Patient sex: F
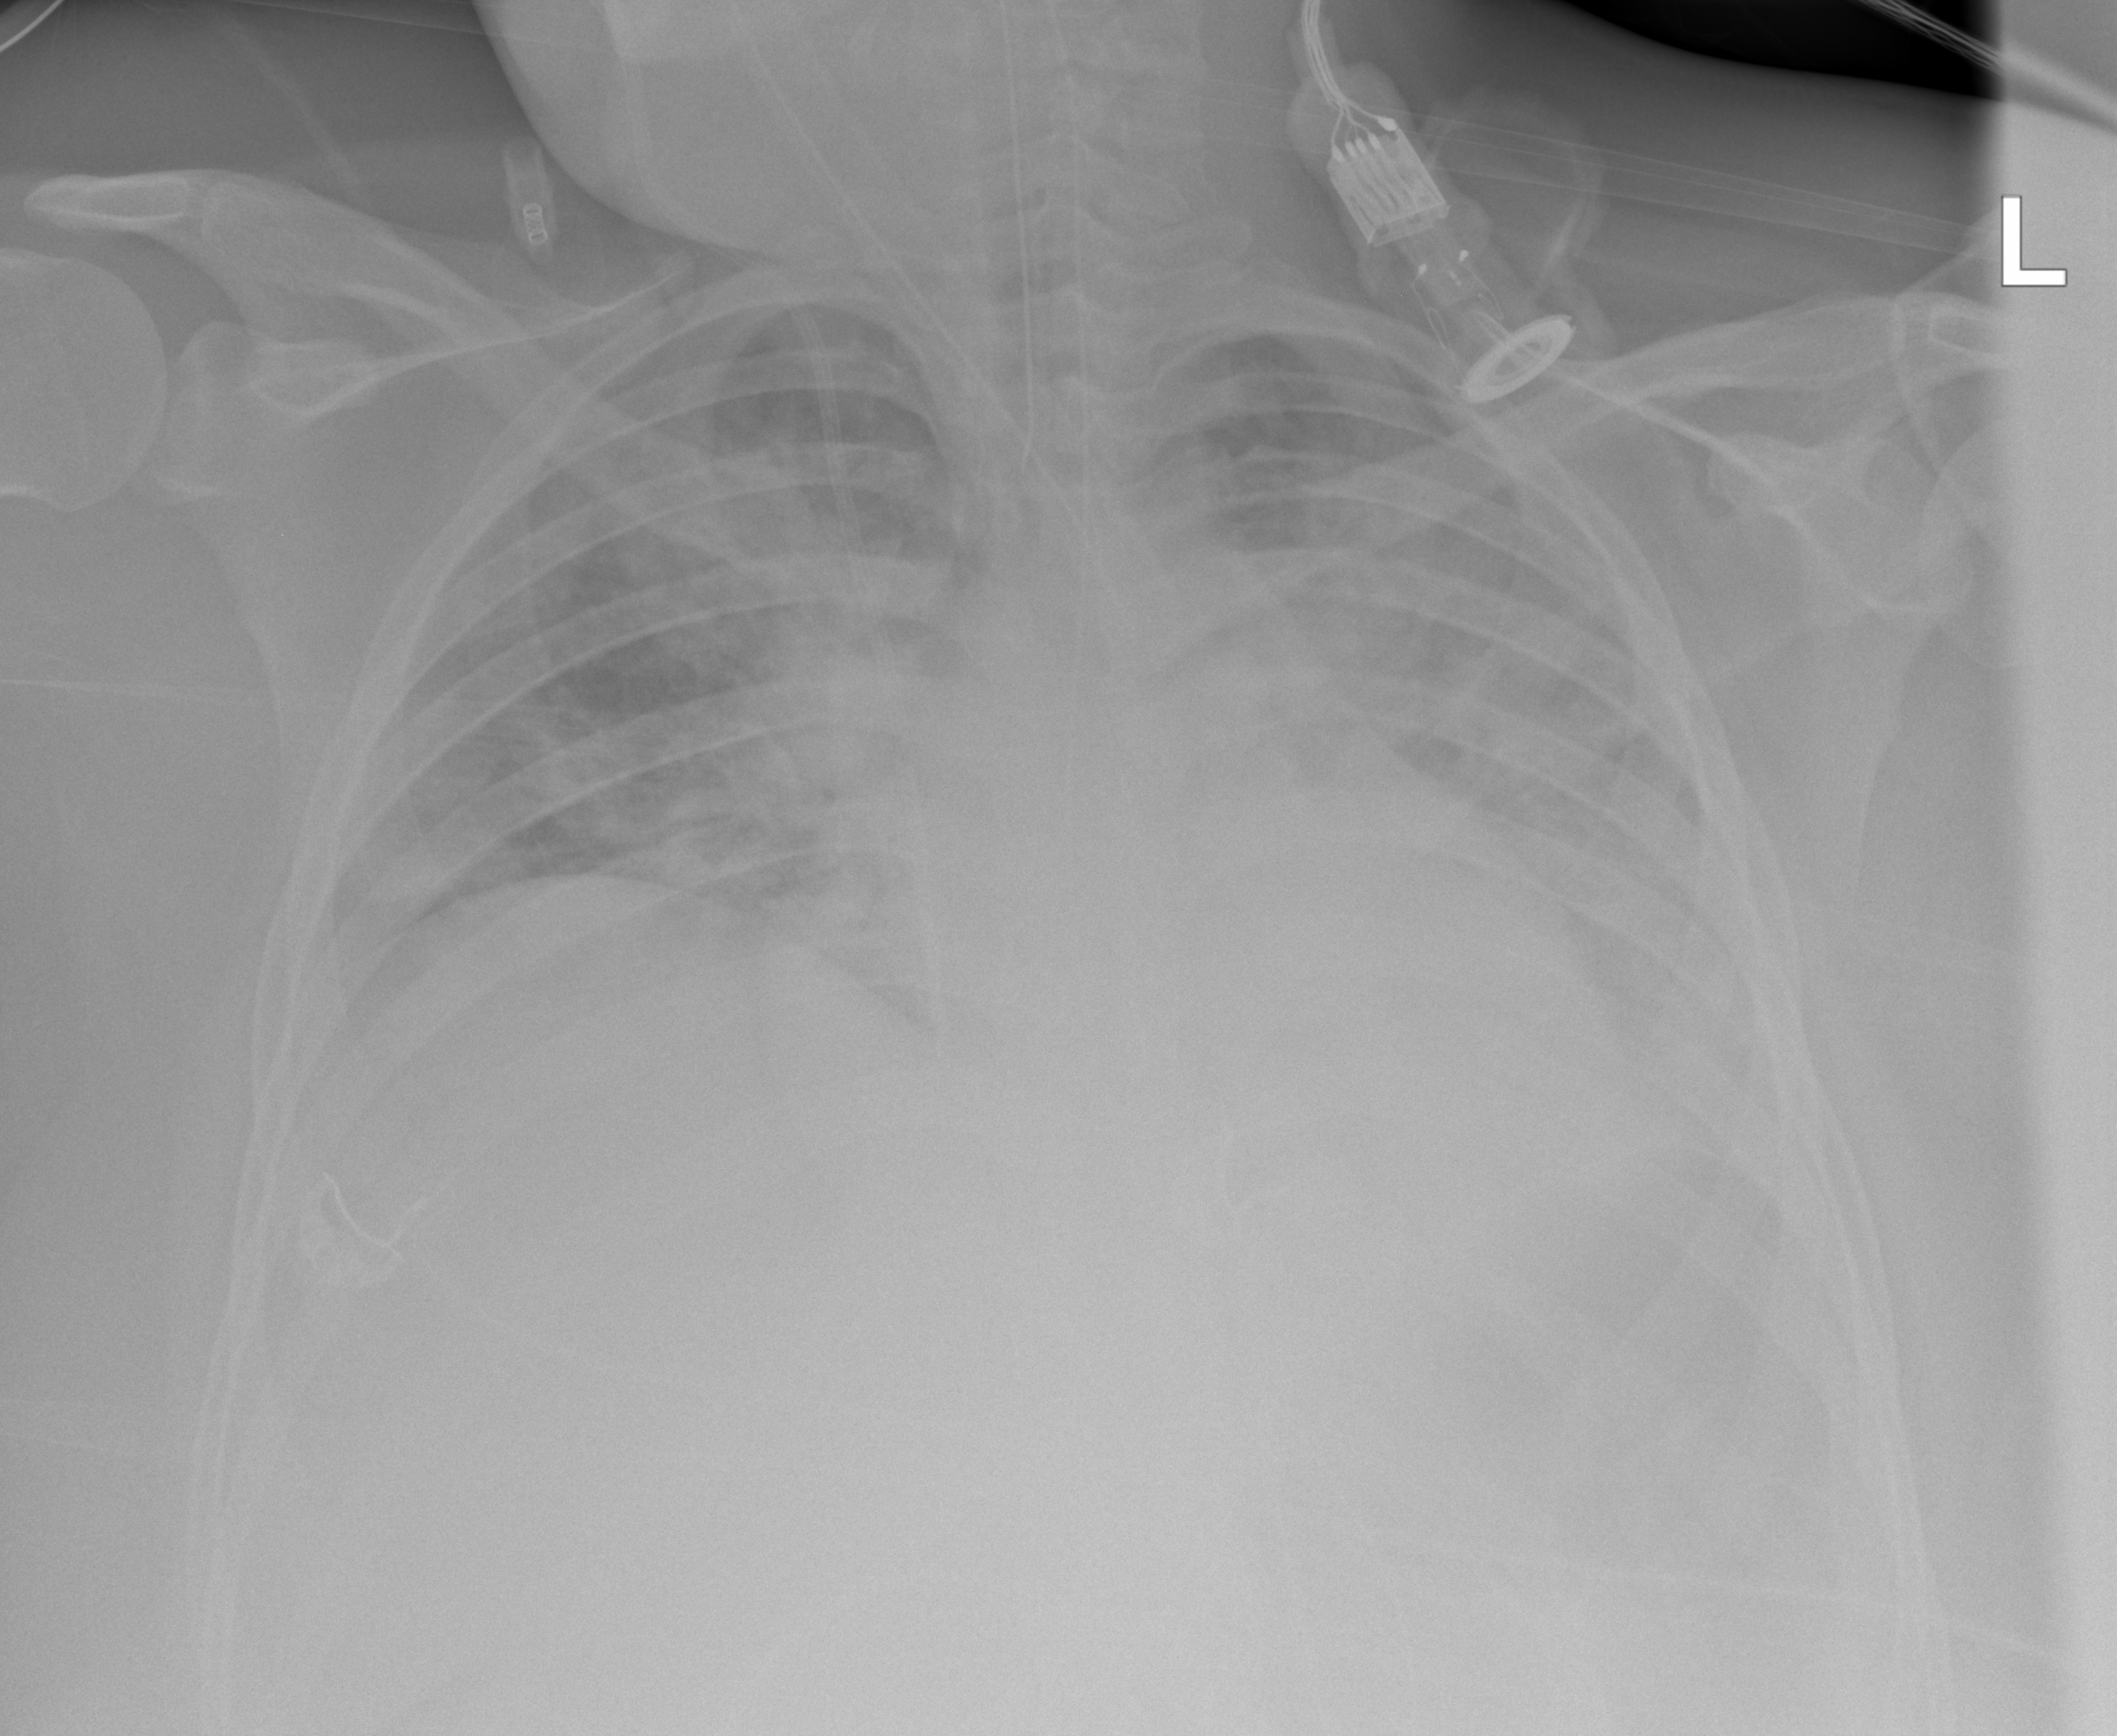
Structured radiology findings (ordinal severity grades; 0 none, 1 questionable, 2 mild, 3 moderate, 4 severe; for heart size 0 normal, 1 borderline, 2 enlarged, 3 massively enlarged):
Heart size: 0
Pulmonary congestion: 2
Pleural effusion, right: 0
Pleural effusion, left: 0
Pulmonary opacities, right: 3
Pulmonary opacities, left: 3
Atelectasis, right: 3
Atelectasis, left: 3